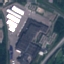
Label: Industrial